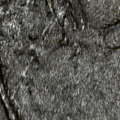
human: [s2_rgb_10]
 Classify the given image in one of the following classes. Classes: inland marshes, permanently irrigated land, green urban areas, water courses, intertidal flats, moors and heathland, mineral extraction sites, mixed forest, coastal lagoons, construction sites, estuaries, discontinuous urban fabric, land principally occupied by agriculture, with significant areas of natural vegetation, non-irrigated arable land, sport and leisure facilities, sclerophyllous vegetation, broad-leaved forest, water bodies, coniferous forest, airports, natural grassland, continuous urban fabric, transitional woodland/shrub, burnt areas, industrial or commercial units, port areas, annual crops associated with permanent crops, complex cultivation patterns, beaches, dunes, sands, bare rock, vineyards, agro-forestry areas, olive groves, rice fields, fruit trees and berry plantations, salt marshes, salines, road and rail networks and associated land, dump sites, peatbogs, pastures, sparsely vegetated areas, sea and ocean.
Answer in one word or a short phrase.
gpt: coniferous forest